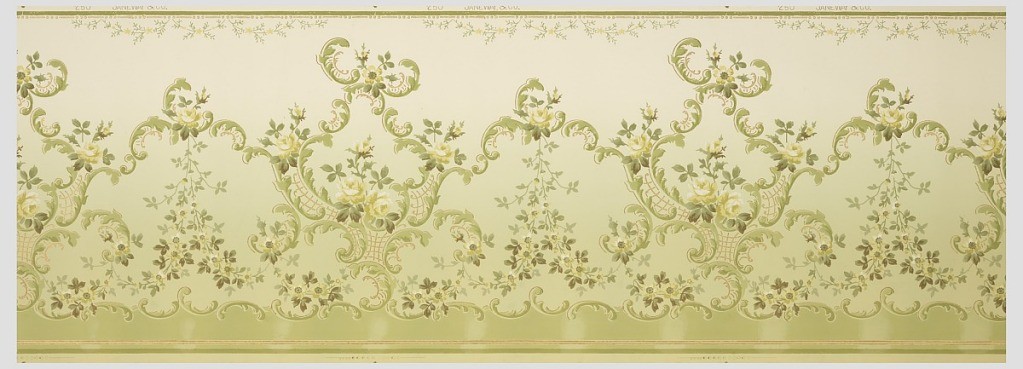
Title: Frieze
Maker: Janeway & Co. Inc., New Brunswick, New Jersey, 1848 - 1914
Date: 1905–1915
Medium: Machine-printed paper
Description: On a cream-green ground, yellow roses on green scroll stems and trellises growing upward.